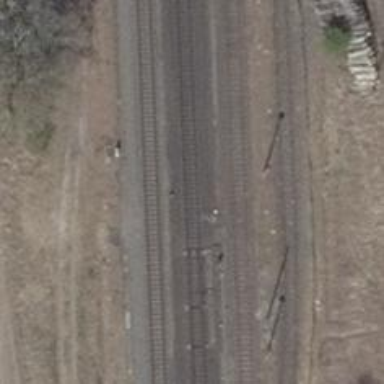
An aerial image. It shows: Railway signal.